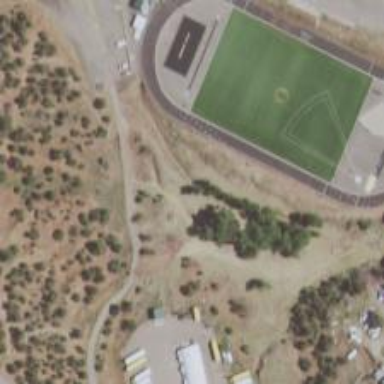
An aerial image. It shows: Paved pitch used for athletics and American football.